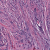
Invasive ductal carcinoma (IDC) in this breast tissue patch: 1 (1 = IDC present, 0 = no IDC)